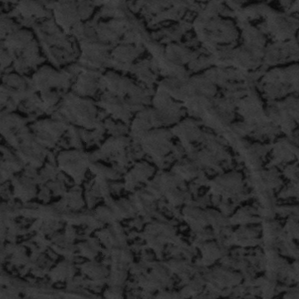
Label: frost